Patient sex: M
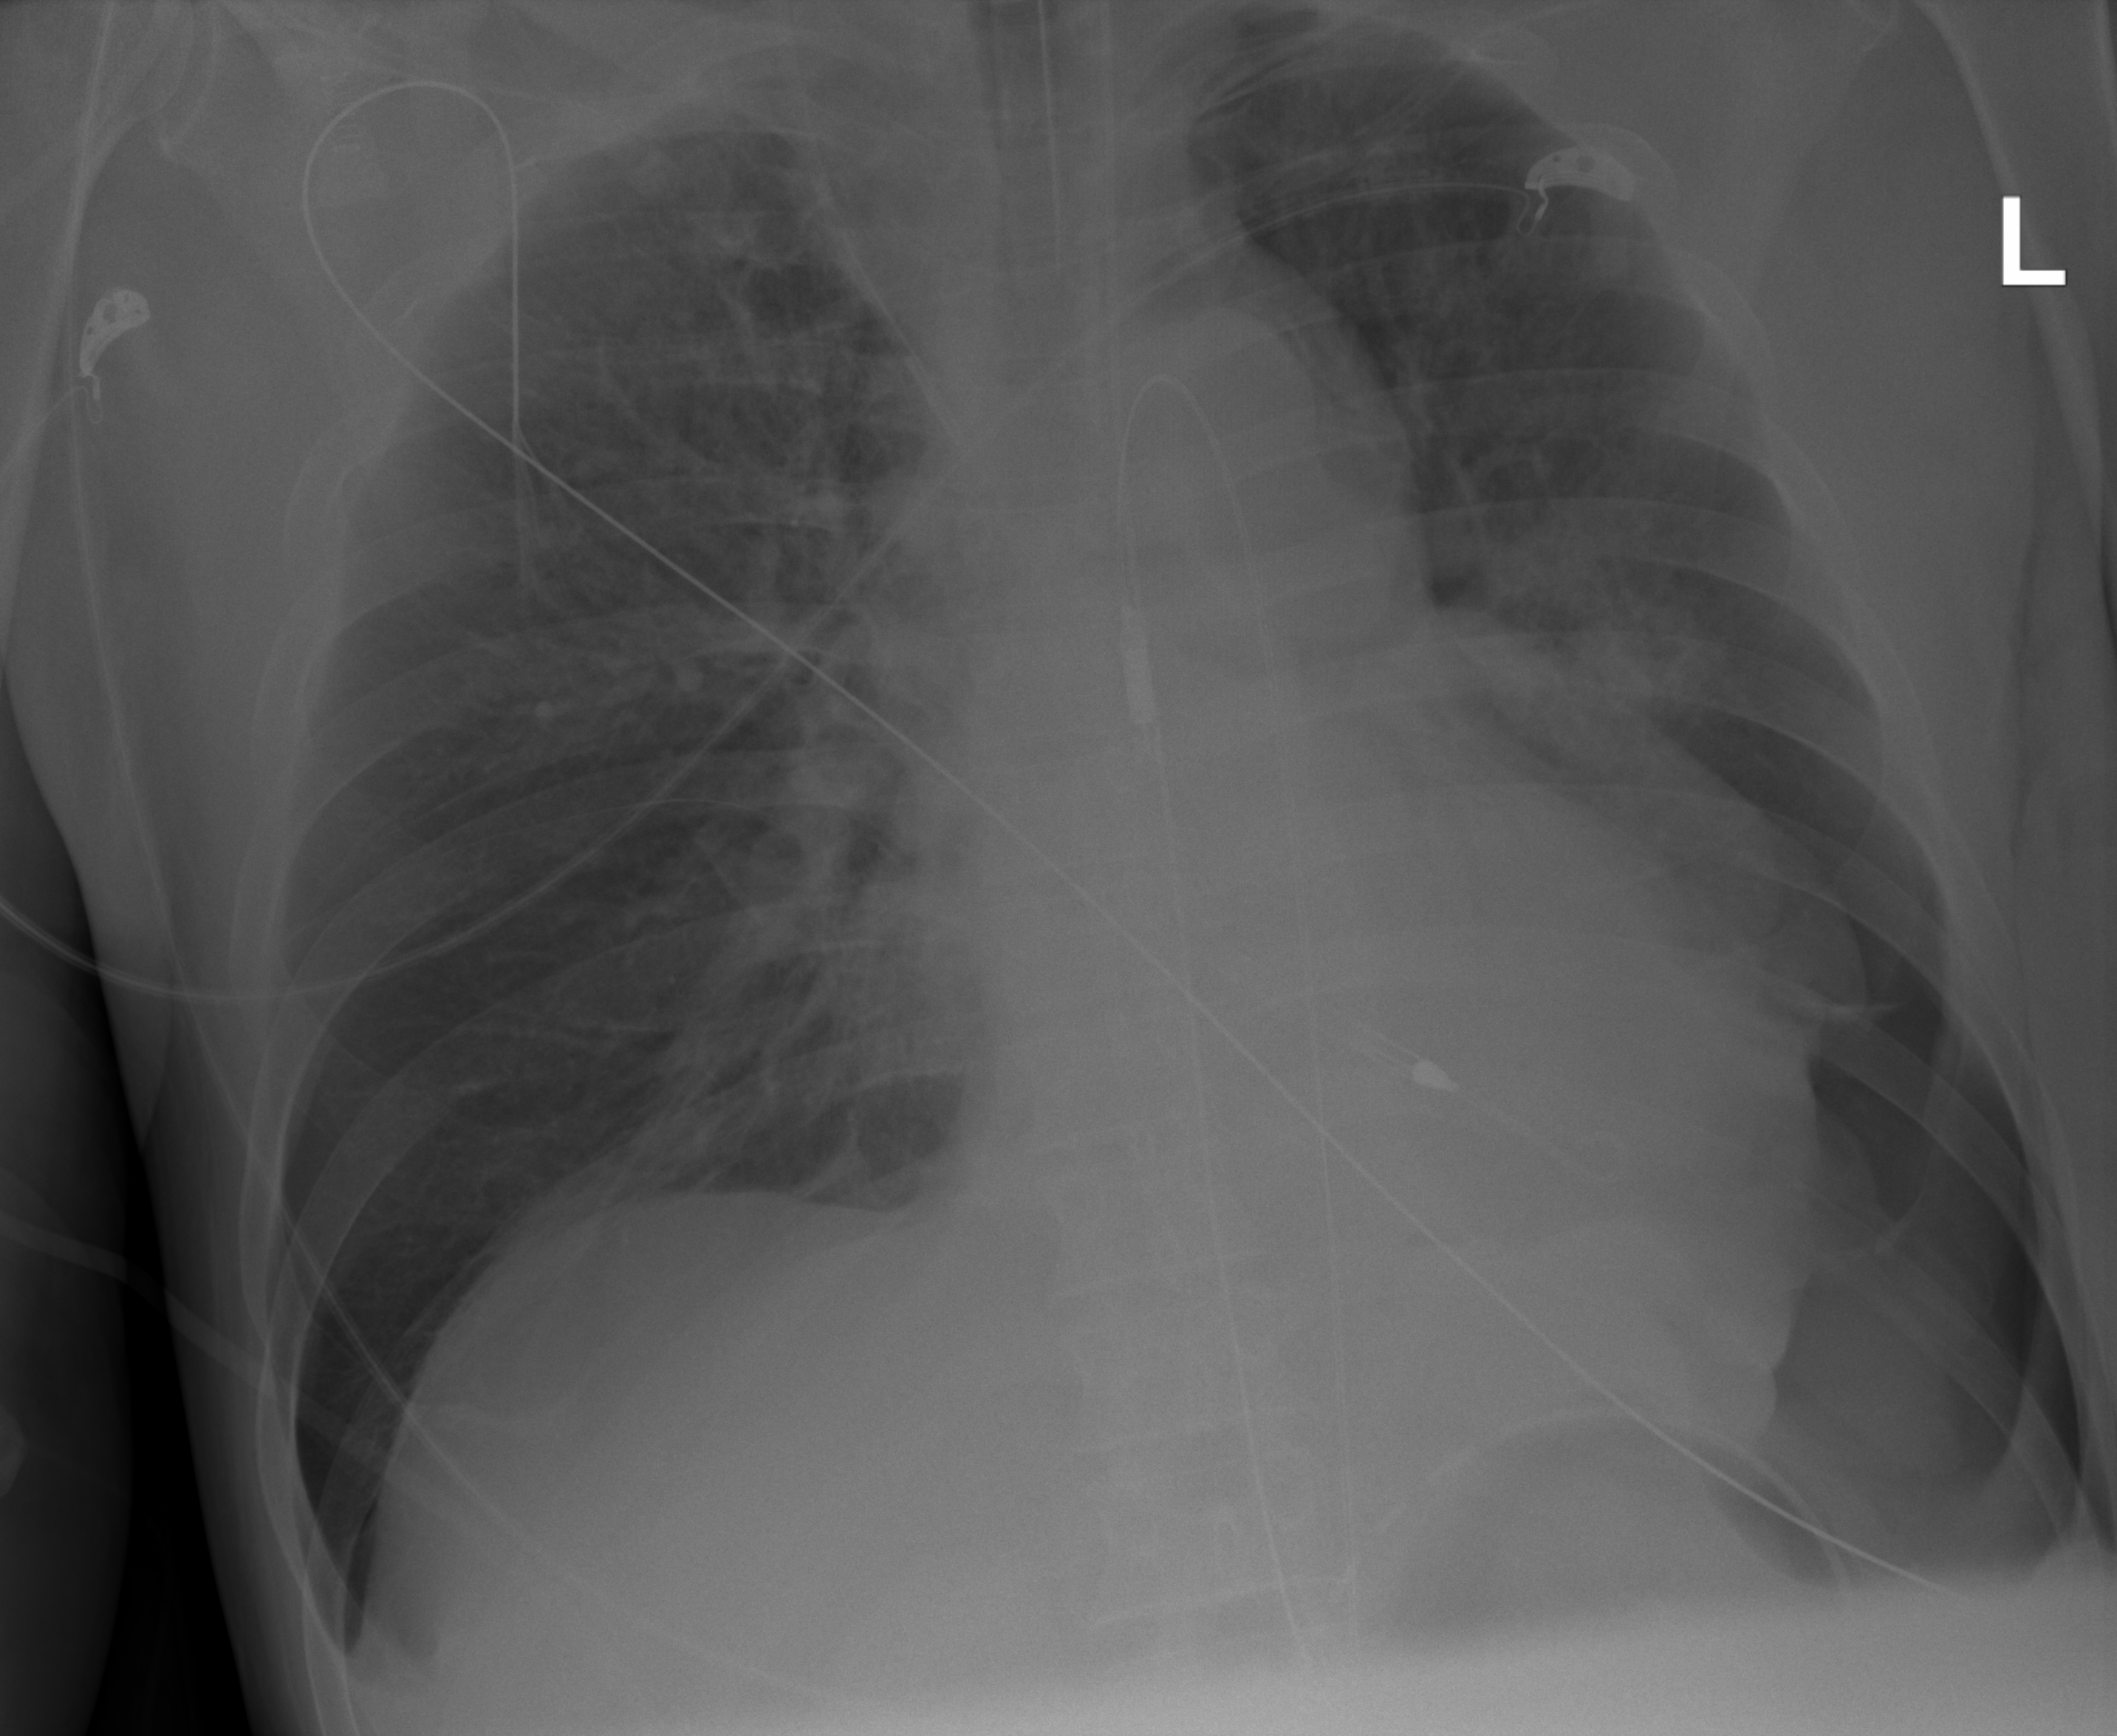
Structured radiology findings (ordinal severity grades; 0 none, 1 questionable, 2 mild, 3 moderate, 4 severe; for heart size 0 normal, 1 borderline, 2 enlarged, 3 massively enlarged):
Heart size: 2
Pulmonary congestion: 2
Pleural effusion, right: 0
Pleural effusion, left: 1
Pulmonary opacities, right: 0
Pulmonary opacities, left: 0
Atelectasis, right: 2
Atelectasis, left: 2